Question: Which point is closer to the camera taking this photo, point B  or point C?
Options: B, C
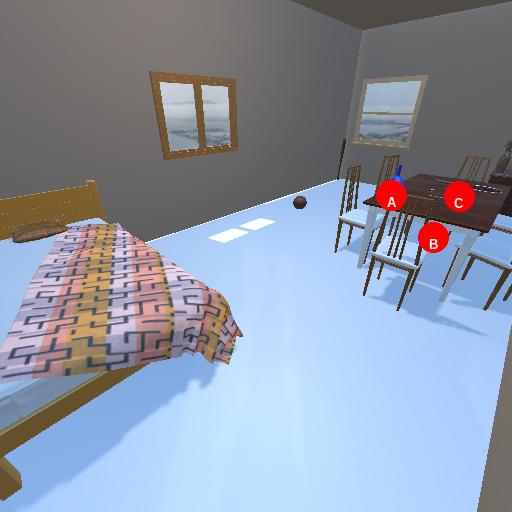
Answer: B